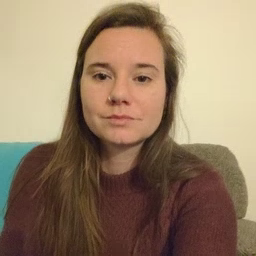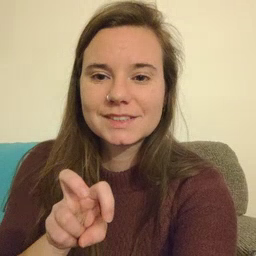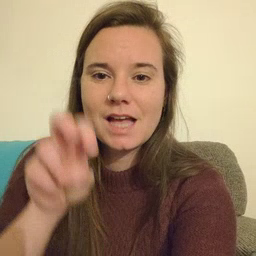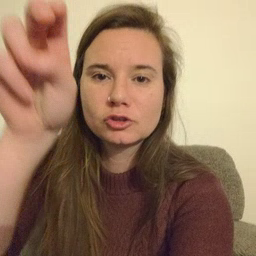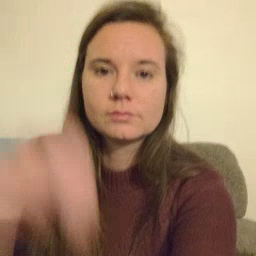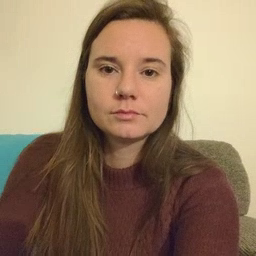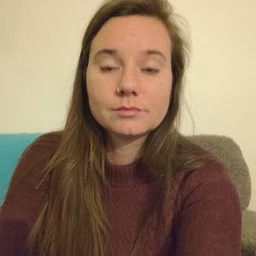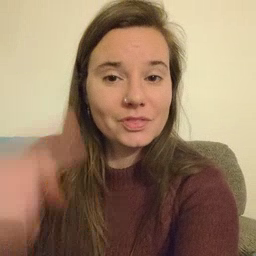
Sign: stairs